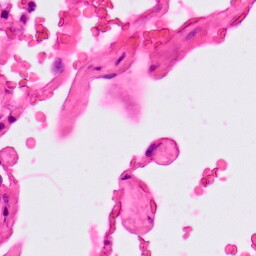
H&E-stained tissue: Lung